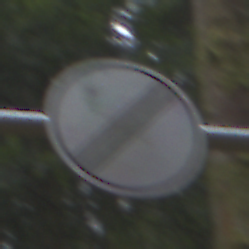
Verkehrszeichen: EndeSaemtlicherBegrenzungen
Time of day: Midday
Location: Outdoor (Nature)
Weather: Overcast
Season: NotSpecified
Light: Natural